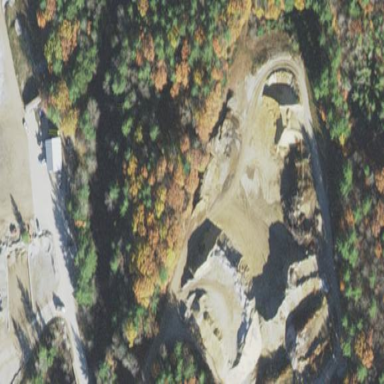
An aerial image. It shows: Quarry area.